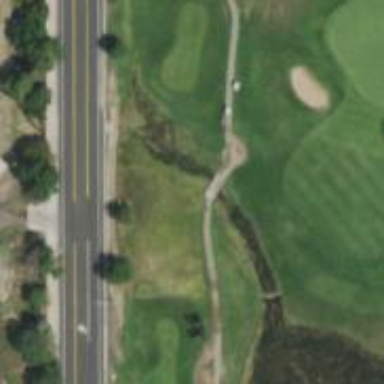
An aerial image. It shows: Service road bridge designated as golf cart path.